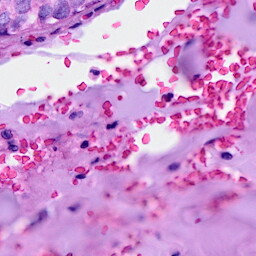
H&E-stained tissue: Breast